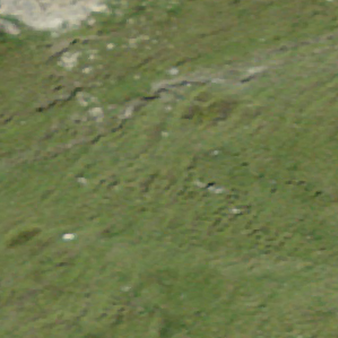
Label: other